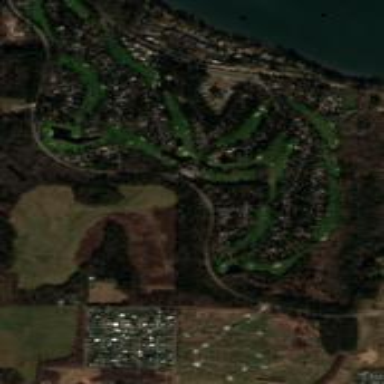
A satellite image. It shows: Golf course surrounded by greenery.